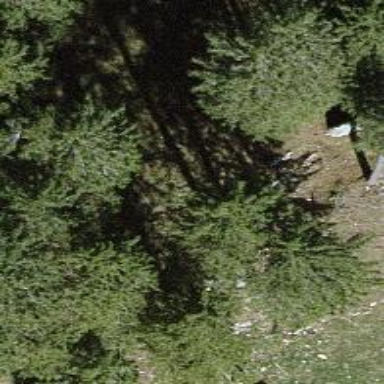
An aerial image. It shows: Beautiful tree in nature.